Field crop: maize
Growth stage: 2
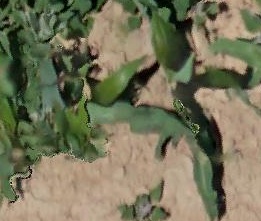
Species: maize